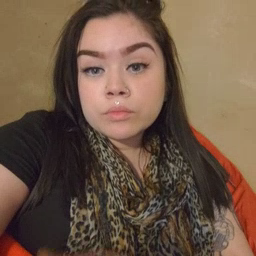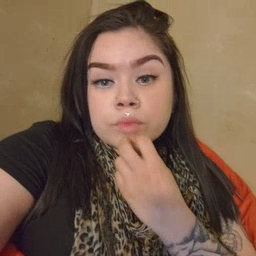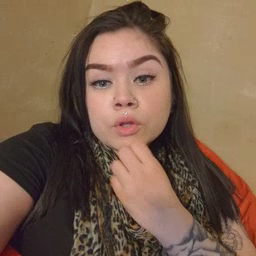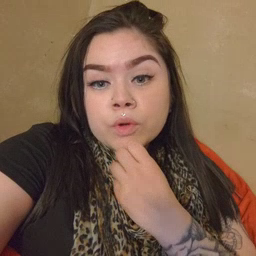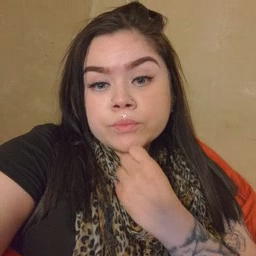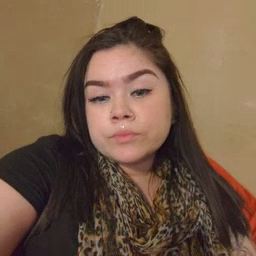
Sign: underwear